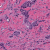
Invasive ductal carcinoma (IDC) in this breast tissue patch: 1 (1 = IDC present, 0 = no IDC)